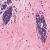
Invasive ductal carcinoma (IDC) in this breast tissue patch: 0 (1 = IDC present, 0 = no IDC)